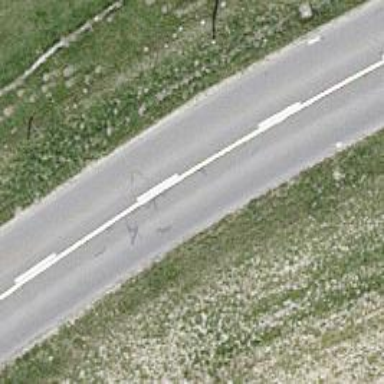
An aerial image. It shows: Secondary road.